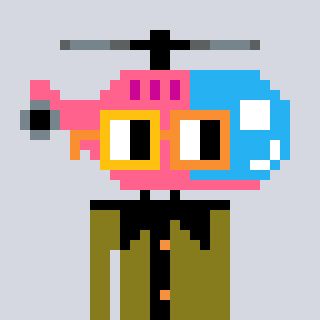
a pixel art character with square yellow and orange glasses, a helicopter-shaped head and a gunk-colored body on a cool background